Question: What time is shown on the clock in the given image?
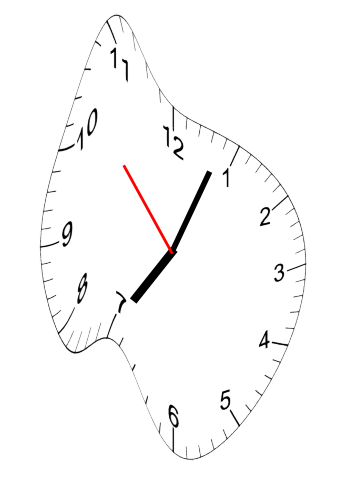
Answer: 07:03:53